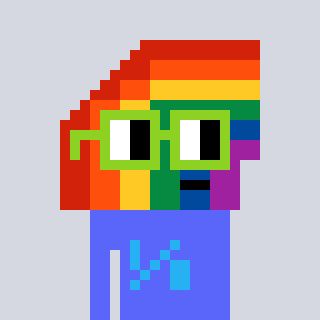
a pixel art character with square light green glasses, a rainbow-shaped head and a purple-colored body on a cool background